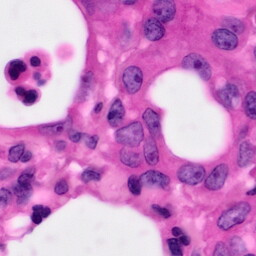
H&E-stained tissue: Pancreatic